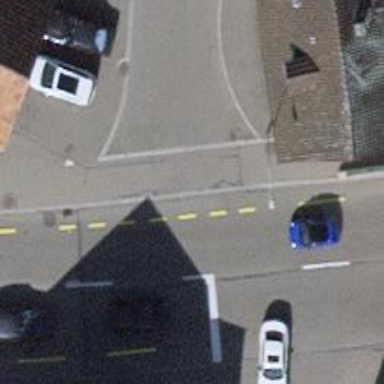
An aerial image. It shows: Unmarked crossing with traffic calming table on the road.